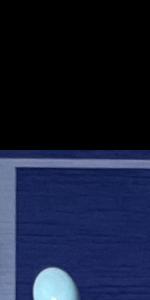
Label: Empty